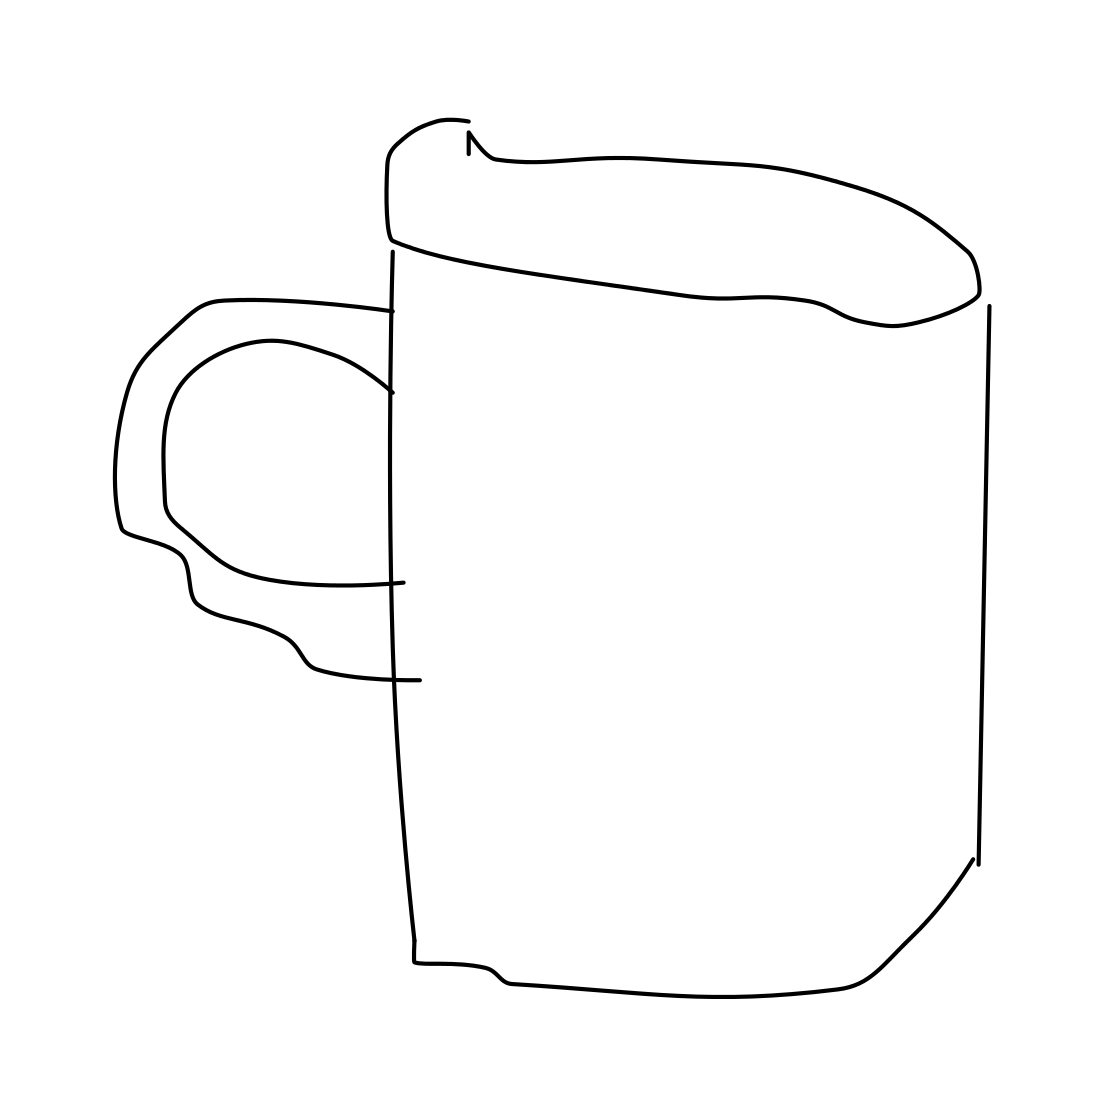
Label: beer-mug